Interaction volume radius: 5 \u00c5
Interaction volume height: 10 \u00c5
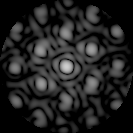
Disorder parameter: 0.3738